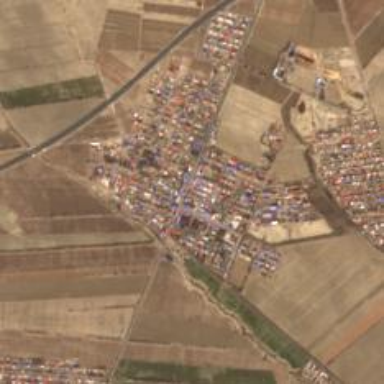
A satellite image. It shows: Ethnic township within town.